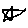
Label: star